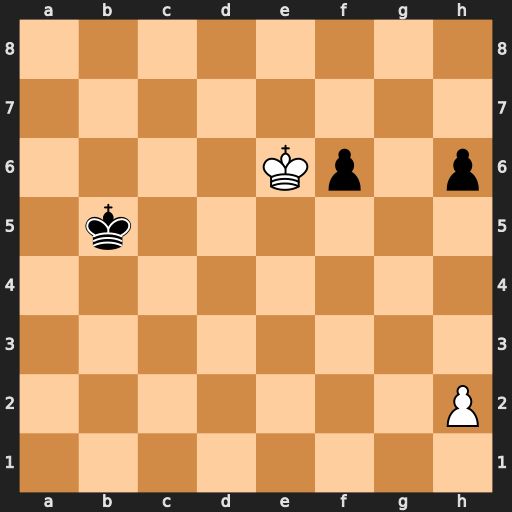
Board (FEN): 8/8/4Kp1p/1k6/8/8/7P/8
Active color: w
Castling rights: -
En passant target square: -
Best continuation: Kxf6 h5 Kg5 h4 Kxh4